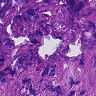
Metastatic tissue present: yes